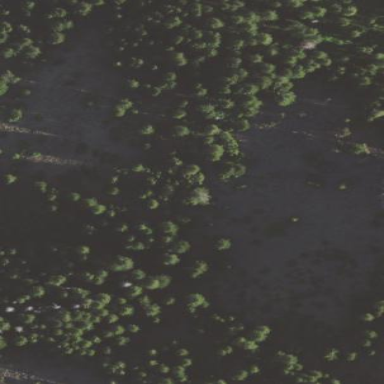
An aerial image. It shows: Patch of scrub vegetation.